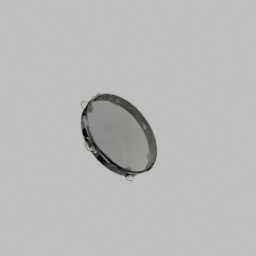
Label: tools